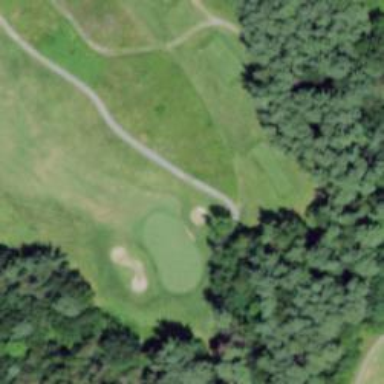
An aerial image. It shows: Golf hole.